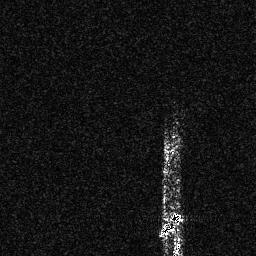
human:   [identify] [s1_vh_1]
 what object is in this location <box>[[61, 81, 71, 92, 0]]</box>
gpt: <ref>1 medium ship at the bottom</ref>